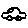
Label: car